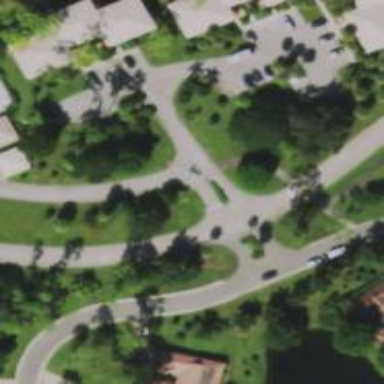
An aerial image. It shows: Residential road.